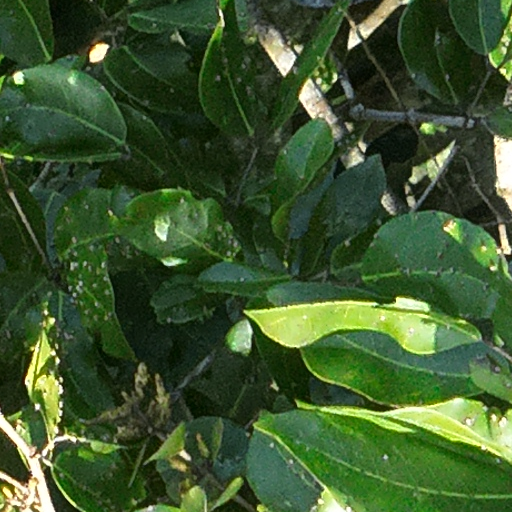
Species: Prioria copaifera
GBIF accepted scientific name: Prioria copaifera
Crown area (m\u00b2): 318.849